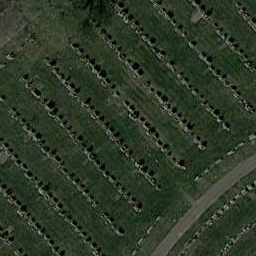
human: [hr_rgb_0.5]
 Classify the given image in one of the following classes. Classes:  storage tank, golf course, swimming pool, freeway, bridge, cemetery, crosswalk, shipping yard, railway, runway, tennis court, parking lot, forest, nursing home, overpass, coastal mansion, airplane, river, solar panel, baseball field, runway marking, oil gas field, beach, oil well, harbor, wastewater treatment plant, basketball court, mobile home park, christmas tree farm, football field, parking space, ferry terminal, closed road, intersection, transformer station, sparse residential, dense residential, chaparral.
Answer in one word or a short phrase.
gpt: cemetery